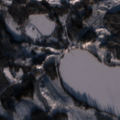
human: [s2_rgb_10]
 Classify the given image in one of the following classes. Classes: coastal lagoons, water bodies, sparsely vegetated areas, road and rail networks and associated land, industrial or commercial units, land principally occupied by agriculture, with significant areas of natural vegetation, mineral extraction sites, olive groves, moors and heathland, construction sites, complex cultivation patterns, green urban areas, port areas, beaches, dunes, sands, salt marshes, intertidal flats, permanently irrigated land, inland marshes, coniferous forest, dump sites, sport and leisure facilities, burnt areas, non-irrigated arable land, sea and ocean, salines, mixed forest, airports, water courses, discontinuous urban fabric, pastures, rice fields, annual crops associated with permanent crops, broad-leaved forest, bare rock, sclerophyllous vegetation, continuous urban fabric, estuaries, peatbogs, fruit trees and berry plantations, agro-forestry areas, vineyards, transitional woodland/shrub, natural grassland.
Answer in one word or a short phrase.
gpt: mixed forest, transitional woodland/shrub, water bodies